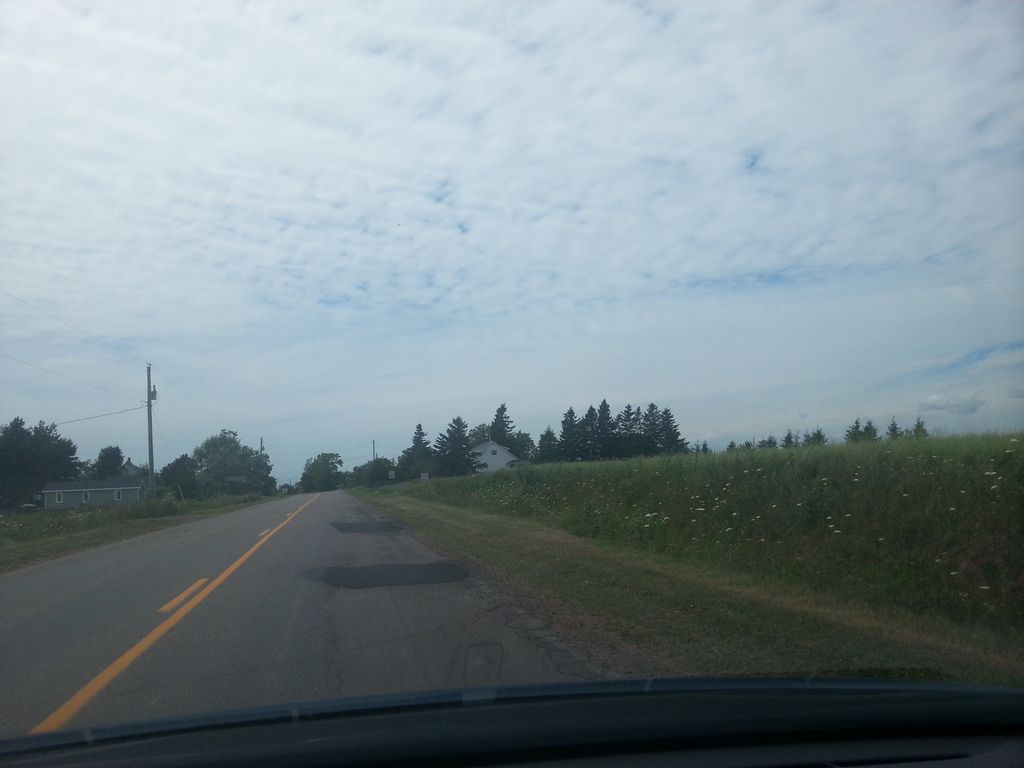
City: charlottetown